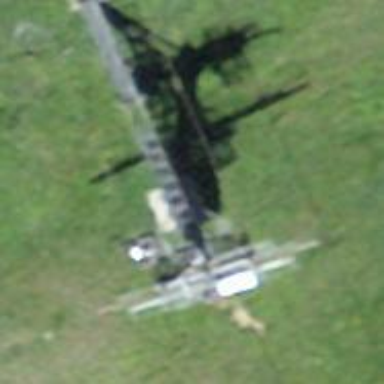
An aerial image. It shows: Pylon used for aerialway.